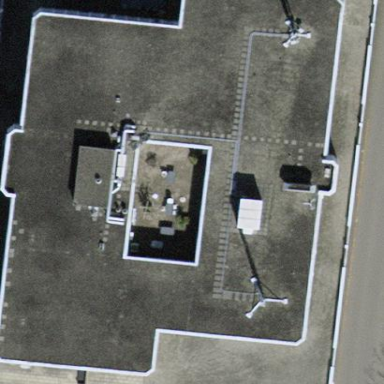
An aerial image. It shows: Flat-roofed office building.